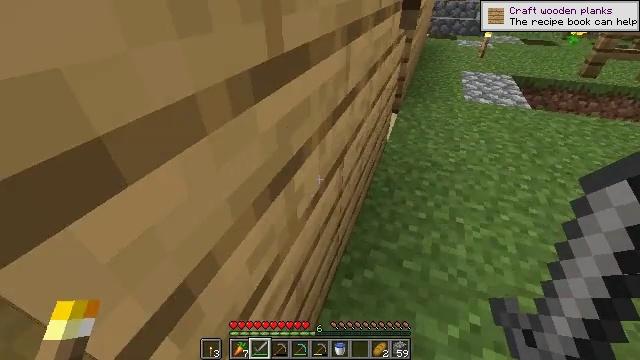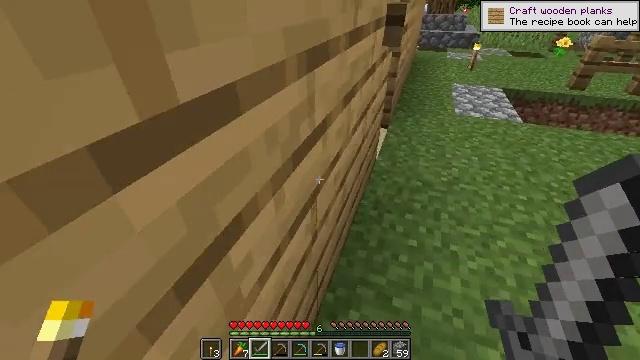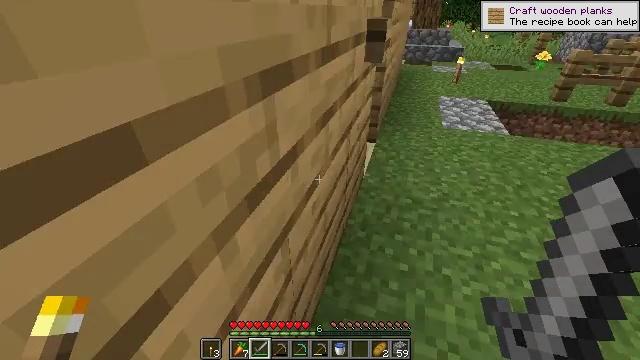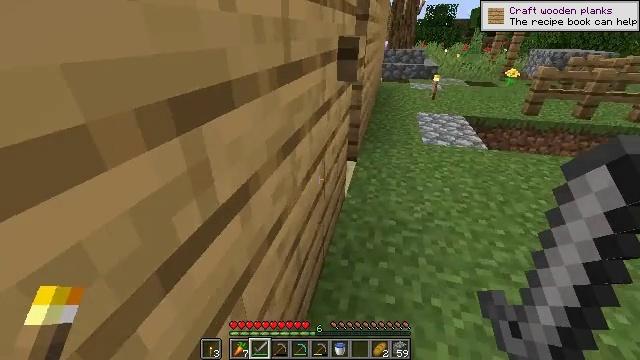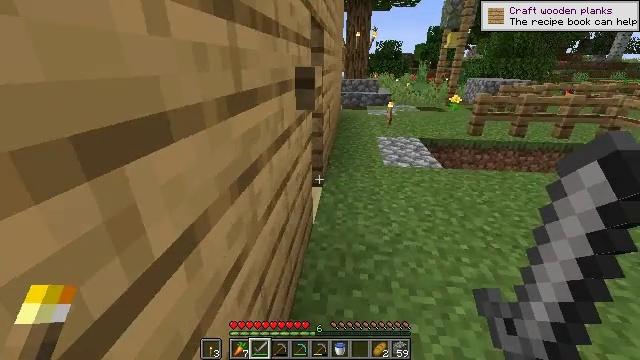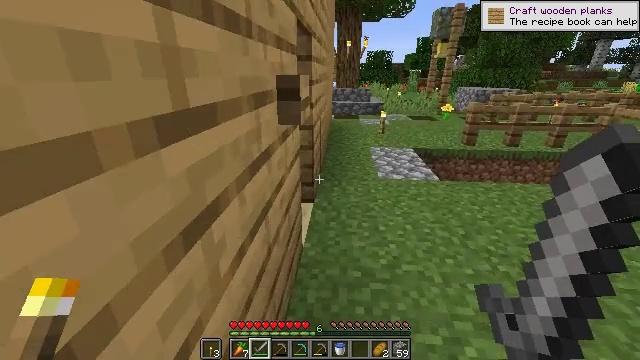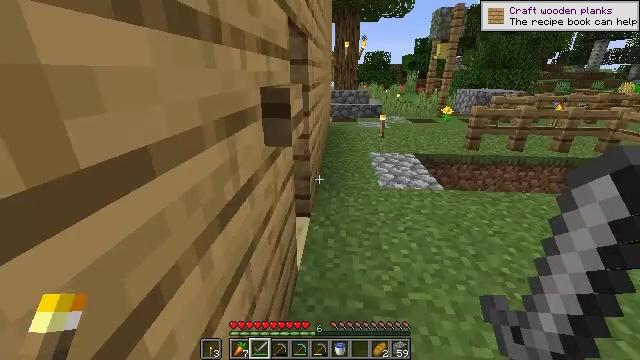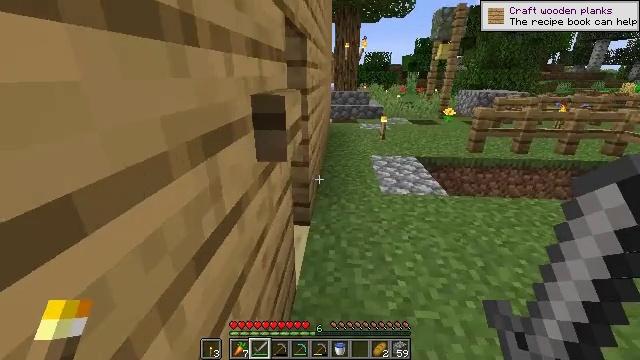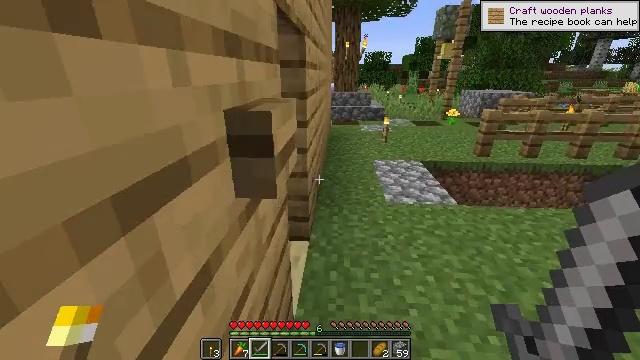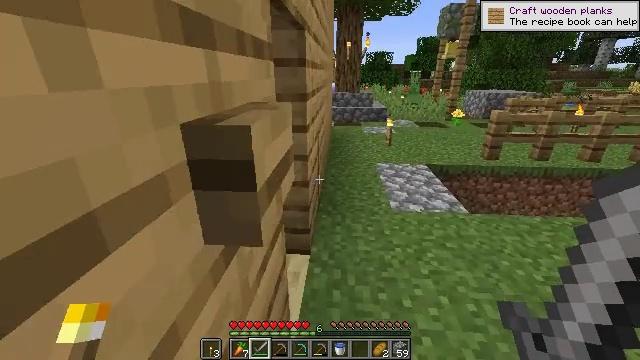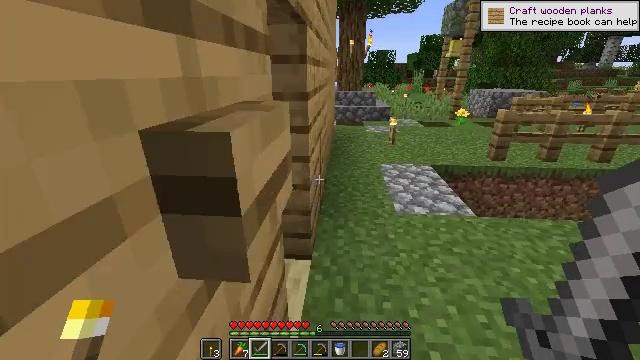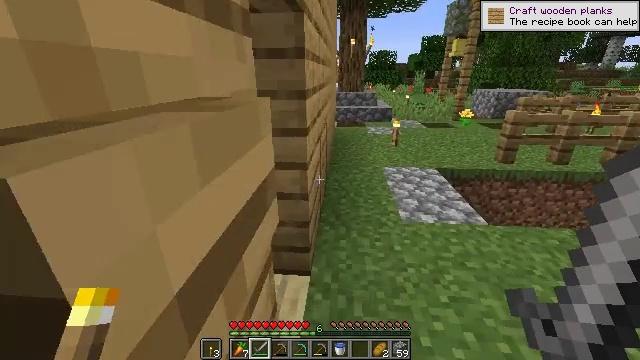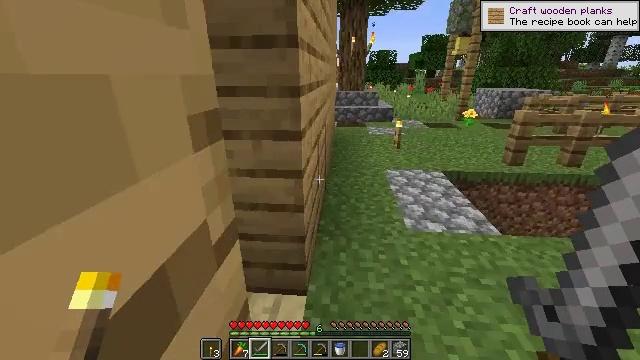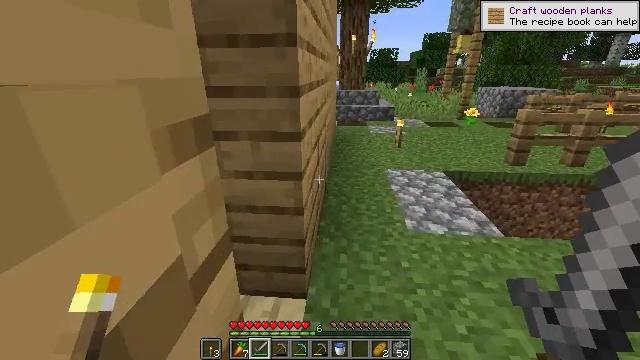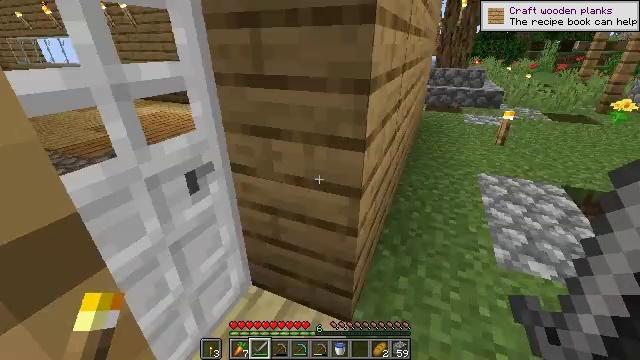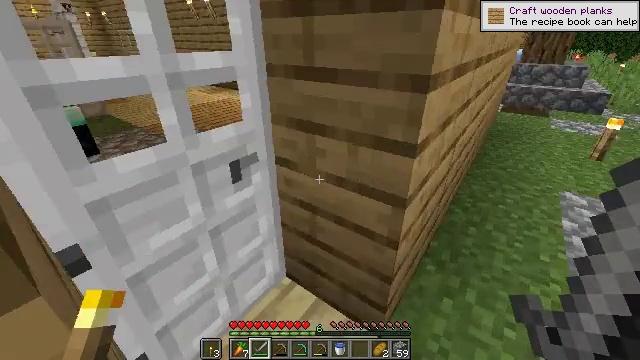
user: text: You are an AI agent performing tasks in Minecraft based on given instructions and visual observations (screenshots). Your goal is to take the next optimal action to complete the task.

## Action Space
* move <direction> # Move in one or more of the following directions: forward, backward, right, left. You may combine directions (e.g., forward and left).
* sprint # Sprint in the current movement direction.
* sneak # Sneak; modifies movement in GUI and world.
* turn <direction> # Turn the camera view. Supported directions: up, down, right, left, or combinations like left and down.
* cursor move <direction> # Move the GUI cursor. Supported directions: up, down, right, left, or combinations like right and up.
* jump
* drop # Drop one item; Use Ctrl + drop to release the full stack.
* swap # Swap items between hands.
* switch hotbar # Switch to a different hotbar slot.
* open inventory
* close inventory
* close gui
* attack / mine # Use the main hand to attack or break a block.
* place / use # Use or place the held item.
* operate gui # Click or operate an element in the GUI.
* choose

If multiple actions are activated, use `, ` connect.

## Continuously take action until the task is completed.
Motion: motion action
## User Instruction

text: Drop a bread.
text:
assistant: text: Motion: move forward, turn right and up
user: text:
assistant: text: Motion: move forward, turn right and up
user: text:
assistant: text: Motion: move forward, turn right and up
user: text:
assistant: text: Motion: move forward, turn right and up
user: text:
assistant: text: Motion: move forward, turn right and up
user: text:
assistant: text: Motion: move forward
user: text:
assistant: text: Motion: move forward
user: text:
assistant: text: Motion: move forward
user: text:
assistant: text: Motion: move forward
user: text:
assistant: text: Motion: move forward
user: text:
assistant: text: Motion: move forward
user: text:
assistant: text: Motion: move forward
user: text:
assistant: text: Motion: move forward
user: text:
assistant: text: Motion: move forward, turn left and down
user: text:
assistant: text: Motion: turn left and down
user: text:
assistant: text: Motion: turn left and down
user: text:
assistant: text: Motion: turn left
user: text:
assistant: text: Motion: turn left
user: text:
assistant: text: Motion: turn left
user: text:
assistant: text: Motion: turn left and up
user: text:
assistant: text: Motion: turn left
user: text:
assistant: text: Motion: no_op
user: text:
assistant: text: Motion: no_op
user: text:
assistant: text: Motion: no_op
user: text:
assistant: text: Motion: turn right and up
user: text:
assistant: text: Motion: turn right and up
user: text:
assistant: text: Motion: turn right and up
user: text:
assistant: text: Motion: turn right and up
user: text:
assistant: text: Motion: turn right and up
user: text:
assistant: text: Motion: turn right and up